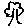
Label: tree